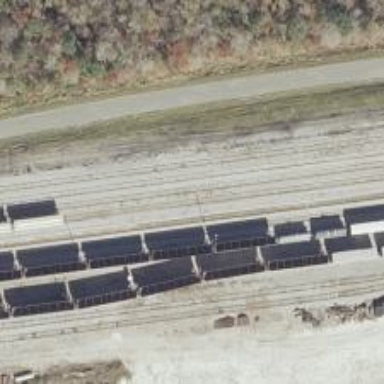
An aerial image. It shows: Railway yard used for servicing trains.